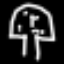
Label: mushroom